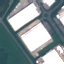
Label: Industrial